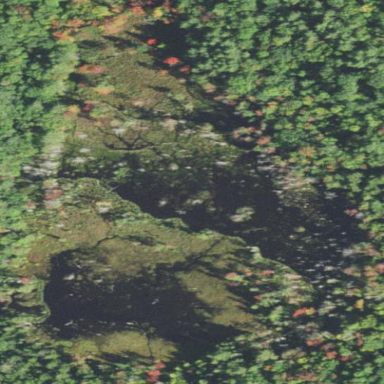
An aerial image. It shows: Marshy wetland area.